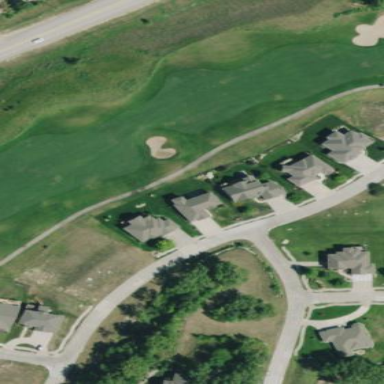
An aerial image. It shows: Grassy area designated as golf fairway.